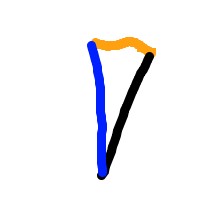
Shape: triangle